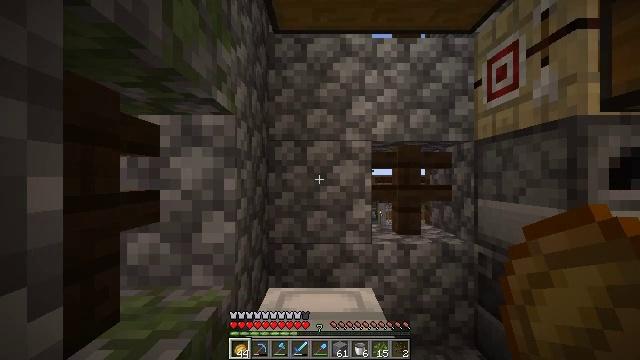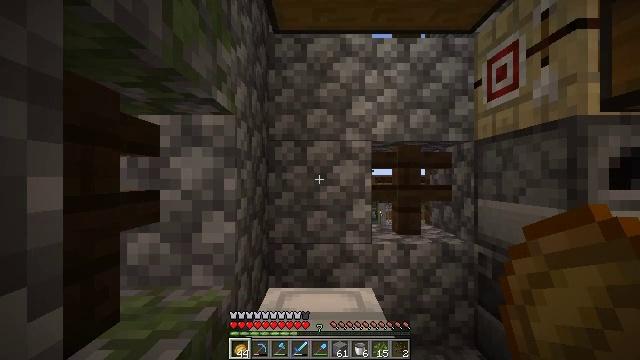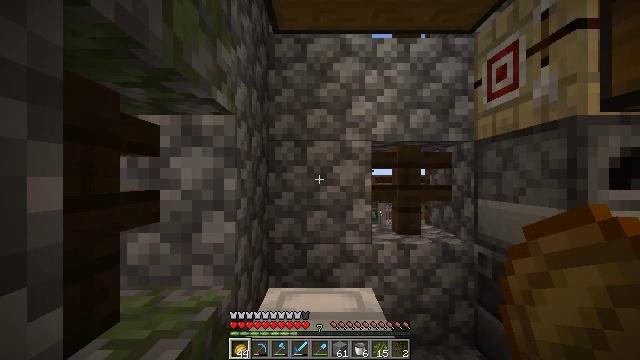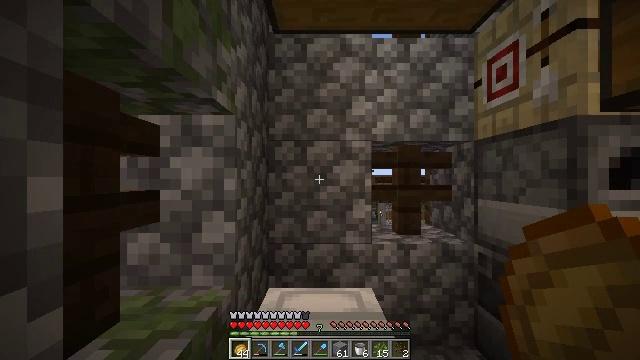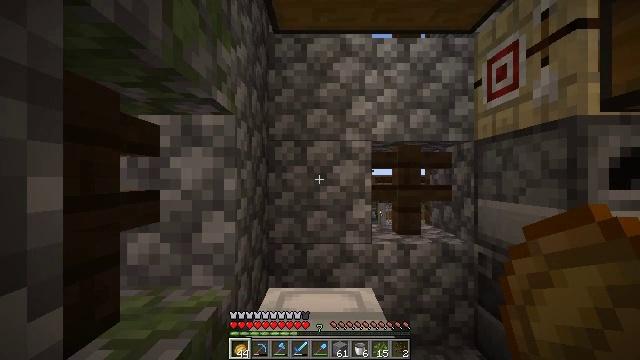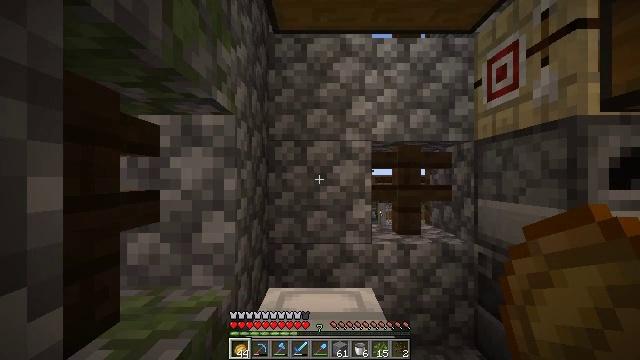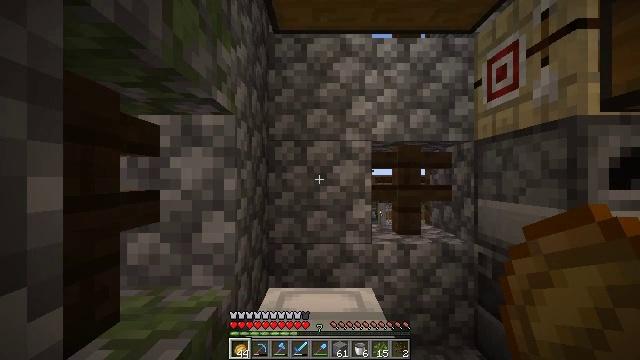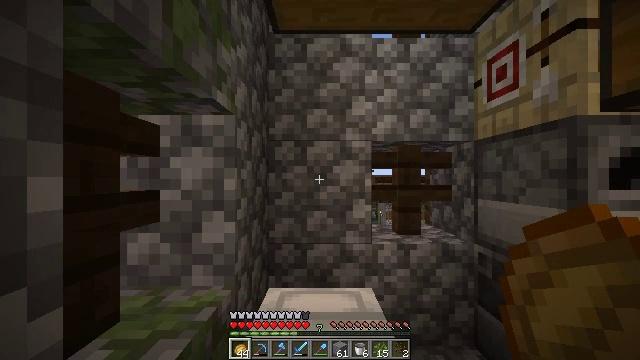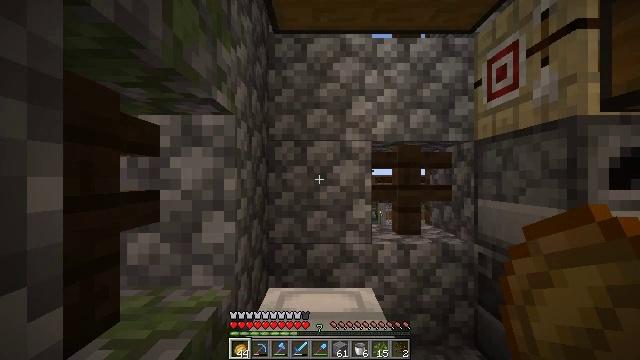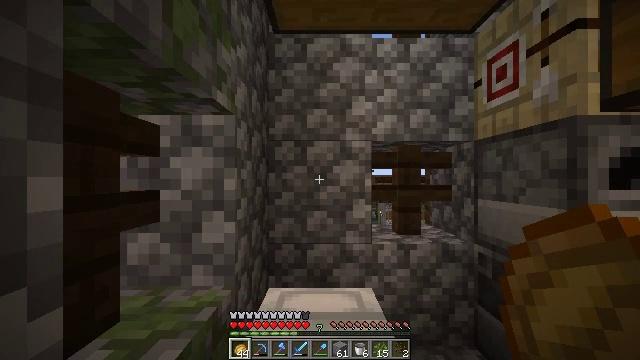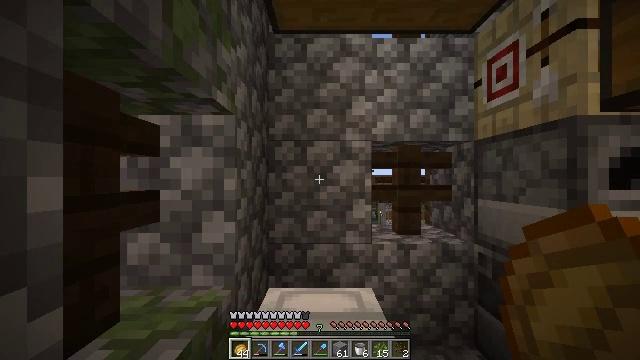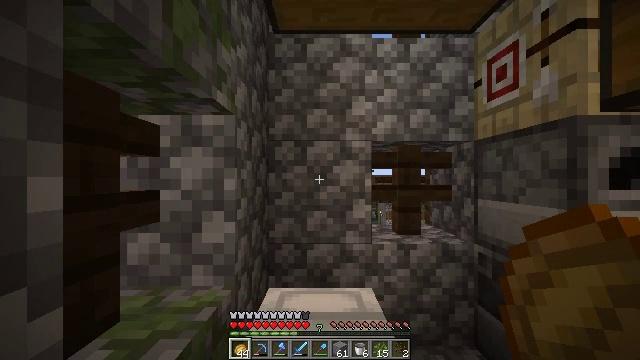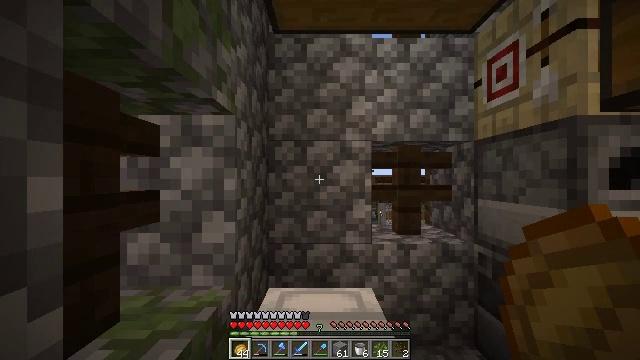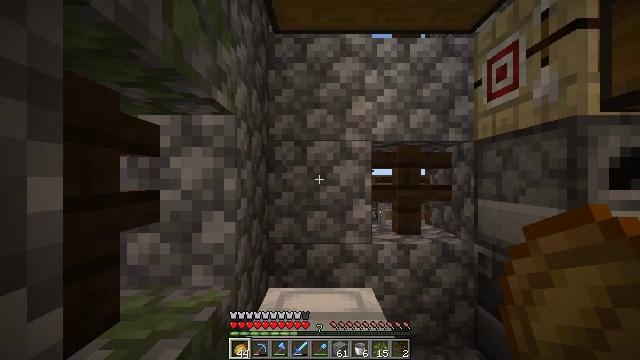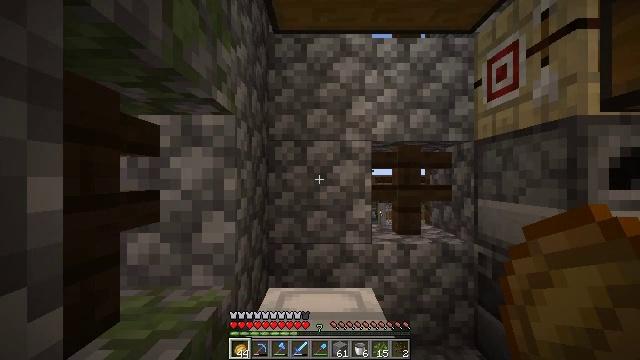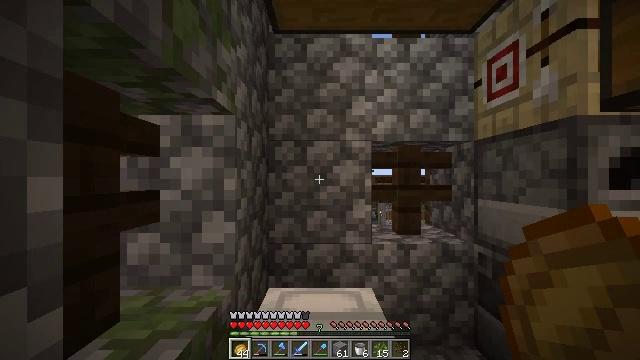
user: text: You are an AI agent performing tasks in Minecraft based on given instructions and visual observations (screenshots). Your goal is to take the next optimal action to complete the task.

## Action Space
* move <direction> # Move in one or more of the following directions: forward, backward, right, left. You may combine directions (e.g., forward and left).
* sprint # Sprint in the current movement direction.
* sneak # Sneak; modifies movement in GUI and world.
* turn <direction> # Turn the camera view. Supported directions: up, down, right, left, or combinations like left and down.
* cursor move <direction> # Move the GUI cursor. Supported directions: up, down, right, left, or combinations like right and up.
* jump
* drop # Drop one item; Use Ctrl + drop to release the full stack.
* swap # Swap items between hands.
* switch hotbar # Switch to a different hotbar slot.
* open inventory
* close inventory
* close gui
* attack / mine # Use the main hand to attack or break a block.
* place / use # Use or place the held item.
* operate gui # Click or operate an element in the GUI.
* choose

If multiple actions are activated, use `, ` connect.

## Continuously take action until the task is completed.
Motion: motion action
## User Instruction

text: Mine the brewing stand from your base.
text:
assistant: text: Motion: no_op
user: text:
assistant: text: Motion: no_op
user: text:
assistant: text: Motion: no_op
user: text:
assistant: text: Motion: no_op
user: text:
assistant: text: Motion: no_op
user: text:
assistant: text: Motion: no_op
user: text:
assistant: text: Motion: no_op
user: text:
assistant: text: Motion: no_op
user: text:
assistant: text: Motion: no_op
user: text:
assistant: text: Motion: no_op
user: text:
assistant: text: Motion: no_op
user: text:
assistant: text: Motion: no_op
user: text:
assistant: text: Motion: no_op
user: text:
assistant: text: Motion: no_op
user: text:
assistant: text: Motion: no_op
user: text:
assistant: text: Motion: no_op
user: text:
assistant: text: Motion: no_op
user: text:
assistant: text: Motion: no_op
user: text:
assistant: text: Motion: no_op
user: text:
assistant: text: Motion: no_op
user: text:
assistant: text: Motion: no_op
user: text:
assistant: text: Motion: no_op
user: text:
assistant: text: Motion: no_op
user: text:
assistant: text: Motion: no_op
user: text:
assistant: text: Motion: no_op
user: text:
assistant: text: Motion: no_op
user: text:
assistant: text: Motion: no_op
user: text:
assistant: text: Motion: no_op
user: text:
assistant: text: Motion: no_op
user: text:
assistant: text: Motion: no_op